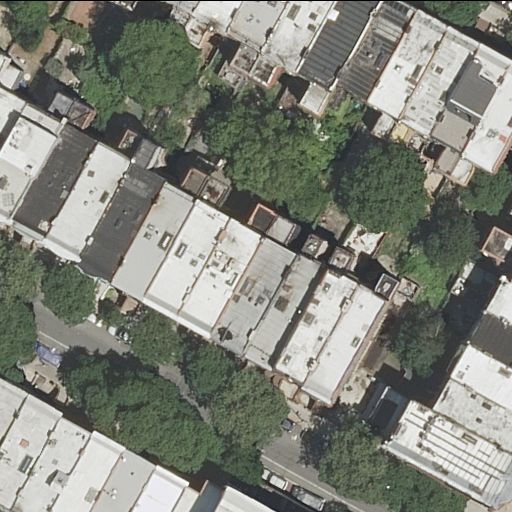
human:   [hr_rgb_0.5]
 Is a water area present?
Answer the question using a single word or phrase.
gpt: no

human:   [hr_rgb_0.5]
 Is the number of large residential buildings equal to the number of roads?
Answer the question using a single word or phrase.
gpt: no

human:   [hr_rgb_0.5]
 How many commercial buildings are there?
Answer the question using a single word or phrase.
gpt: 0

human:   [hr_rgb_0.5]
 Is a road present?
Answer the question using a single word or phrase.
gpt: yes

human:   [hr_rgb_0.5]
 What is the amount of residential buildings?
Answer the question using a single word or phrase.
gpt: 41

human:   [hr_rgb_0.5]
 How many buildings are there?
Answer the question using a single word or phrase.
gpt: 41

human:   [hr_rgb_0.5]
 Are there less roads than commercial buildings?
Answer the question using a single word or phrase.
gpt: no

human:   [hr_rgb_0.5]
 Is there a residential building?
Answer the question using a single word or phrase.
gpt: yes

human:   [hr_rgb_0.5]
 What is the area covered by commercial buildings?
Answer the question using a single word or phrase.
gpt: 0m2

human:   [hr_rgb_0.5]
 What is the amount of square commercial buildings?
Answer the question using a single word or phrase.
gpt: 0

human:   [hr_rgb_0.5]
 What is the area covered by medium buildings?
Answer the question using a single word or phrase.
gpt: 4163m2

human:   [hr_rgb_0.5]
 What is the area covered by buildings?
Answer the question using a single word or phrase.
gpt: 4754m2

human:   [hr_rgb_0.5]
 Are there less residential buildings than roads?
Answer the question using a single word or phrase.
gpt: no

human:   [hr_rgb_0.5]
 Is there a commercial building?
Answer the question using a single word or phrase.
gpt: no

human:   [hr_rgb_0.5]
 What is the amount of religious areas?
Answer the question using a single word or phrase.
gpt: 0

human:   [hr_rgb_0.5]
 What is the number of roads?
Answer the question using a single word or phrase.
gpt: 1

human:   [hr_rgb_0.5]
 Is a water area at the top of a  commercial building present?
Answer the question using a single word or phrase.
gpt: no

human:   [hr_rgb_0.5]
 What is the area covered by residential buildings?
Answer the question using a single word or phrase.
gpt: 4754m2

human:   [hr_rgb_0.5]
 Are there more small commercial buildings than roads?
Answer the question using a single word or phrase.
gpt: no

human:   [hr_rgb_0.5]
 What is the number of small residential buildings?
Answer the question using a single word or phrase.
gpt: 16

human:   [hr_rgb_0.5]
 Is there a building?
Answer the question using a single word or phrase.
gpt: yes

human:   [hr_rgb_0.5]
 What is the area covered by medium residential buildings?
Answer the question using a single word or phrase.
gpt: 4163m2

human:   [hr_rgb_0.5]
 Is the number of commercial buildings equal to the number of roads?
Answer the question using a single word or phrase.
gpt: no

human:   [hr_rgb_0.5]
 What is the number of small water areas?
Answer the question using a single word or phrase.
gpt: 0

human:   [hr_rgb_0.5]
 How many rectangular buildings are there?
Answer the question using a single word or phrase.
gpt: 30

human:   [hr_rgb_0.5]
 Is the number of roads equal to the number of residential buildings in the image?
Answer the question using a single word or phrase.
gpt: no

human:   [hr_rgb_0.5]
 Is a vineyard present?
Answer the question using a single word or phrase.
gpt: no

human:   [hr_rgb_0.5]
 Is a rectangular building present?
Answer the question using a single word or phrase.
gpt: yes

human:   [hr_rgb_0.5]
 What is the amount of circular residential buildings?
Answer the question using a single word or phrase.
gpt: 0

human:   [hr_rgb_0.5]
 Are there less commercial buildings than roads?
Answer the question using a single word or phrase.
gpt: yes

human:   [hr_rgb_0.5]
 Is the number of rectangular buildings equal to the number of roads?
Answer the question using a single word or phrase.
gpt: no

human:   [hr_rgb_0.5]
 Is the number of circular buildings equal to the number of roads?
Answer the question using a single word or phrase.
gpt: no

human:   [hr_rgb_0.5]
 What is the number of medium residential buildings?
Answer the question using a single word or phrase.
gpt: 25

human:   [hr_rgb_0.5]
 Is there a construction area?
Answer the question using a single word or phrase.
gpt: no

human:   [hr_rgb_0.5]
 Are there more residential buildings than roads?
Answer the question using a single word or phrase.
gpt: yes

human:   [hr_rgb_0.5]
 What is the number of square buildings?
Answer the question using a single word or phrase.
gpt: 0

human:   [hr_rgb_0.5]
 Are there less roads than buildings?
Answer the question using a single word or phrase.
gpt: yes

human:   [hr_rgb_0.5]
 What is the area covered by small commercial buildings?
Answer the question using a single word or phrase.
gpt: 0m2

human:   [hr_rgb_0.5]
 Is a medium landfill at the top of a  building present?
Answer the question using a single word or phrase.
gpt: no

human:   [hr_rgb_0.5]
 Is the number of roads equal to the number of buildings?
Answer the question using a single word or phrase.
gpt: no

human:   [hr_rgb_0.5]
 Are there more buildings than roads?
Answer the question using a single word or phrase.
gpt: yes

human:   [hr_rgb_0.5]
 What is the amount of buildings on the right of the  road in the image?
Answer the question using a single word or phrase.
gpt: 21

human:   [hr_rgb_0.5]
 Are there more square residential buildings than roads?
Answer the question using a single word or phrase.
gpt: no

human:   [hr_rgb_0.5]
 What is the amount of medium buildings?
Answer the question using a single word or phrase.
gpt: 25

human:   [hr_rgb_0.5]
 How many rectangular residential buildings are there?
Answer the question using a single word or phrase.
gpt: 30

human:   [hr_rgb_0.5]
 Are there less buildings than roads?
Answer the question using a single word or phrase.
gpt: no

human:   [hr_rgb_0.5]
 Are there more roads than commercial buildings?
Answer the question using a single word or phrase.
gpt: yes

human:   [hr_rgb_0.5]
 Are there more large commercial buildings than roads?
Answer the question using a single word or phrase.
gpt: no

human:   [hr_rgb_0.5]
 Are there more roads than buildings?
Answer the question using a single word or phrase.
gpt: no

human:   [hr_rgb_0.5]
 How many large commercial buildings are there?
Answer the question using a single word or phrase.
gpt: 0

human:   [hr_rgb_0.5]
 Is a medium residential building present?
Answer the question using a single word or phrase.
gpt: yes

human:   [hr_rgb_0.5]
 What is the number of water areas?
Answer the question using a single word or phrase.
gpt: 0

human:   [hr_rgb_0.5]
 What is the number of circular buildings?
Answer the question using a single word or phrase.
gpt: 0

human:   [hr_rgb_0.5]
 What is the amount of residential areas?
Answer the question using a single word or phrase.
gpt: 0

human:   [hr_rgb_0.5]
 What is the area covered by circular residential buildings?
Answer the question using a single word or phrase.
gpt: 0m2

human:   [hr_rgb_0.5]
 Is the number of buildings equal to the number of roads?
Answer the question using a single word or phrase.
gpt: no

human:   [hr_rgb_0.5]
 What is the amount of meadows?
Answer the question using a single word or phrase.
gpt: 0

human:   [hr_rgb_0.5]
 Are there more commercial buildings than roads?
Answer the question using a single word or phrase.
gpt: no

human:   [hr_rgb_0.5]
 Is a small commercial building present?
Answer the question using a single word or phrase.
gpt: no

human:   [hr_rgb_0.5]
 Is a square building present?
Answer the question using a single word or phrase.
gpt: no

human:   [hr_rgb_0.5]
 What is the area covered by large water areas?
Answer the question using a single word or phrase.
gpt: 0m2

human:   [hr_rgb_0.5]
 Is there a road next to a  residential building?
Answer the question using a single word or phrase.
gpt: yes

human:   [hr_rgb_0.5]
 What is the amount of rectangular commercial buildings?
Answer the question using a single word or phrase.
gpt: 0

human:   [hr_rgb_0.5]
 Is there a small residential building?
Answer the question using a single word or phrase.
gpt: yes